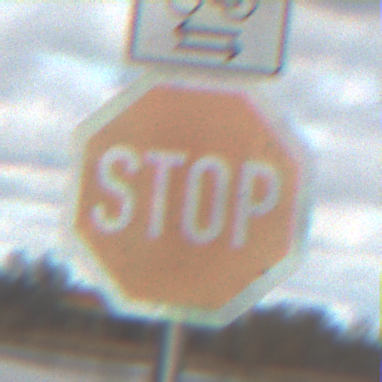
Verkehrszeichen: Stop
Zusatzzeichen oben: RichtungsangabeDurchPfeile9
Umgebung: Outdoor, RoadRail
Tageszeit: SunriseSunset
Wetter: PartlyCloudy
Licht: Natural
Jahreszeit: NotSpecified
Kontrast: LowContrast